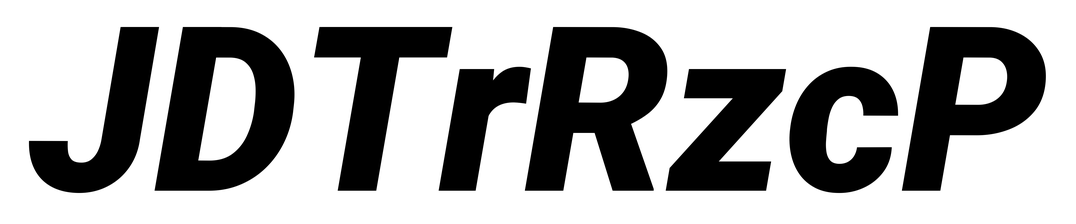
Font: Roboto-Italic_Black_Italic